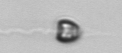
Label: Apedinella